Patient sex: M
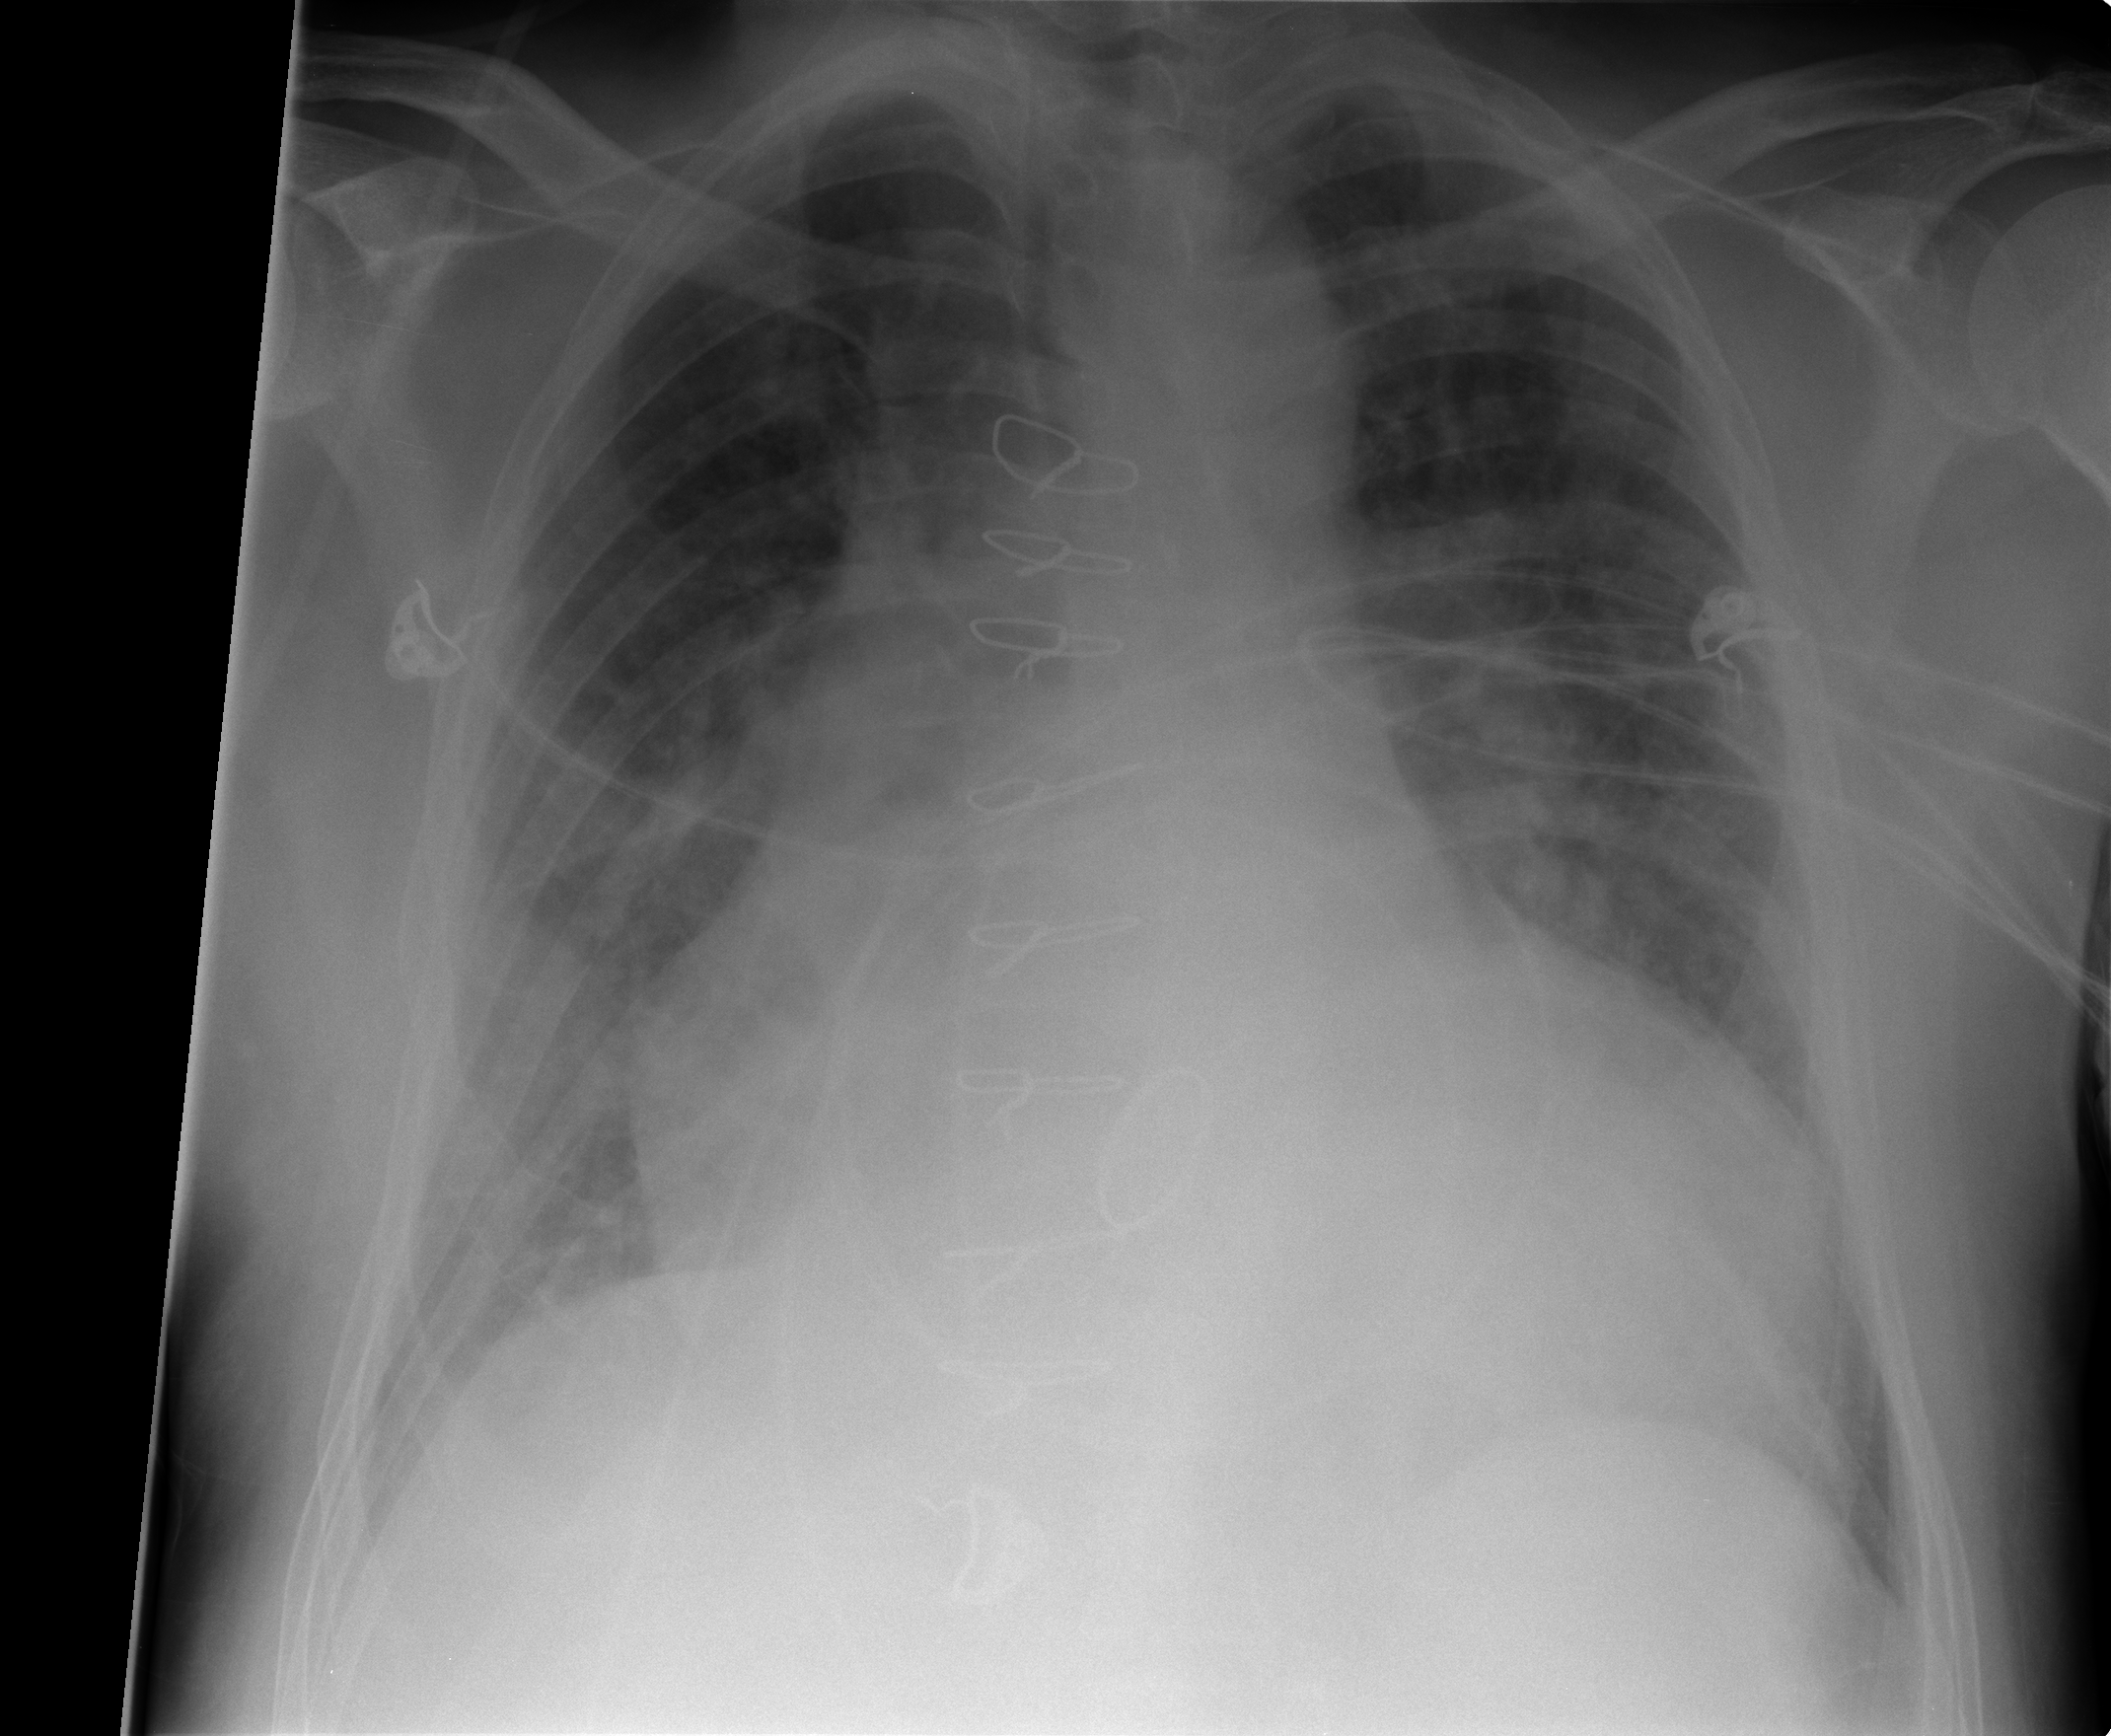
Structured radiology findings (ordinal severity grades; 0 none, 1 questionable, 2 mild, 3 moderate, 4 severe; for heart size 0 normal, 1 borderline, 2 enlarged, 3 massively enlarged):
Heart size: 3
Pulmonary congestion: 2
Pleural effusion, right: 1
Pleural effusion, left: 0
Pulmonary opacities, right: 1
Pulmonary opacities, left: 1
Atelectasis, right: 1
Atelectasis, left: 0